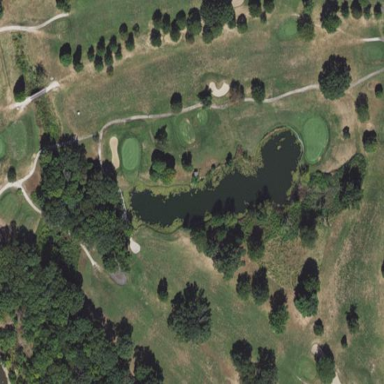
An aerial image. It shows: Golf course.